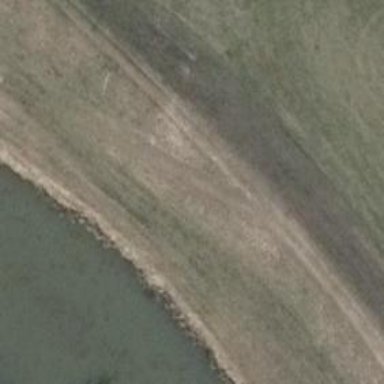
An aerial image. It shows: Grassy track with grade 5 track type.